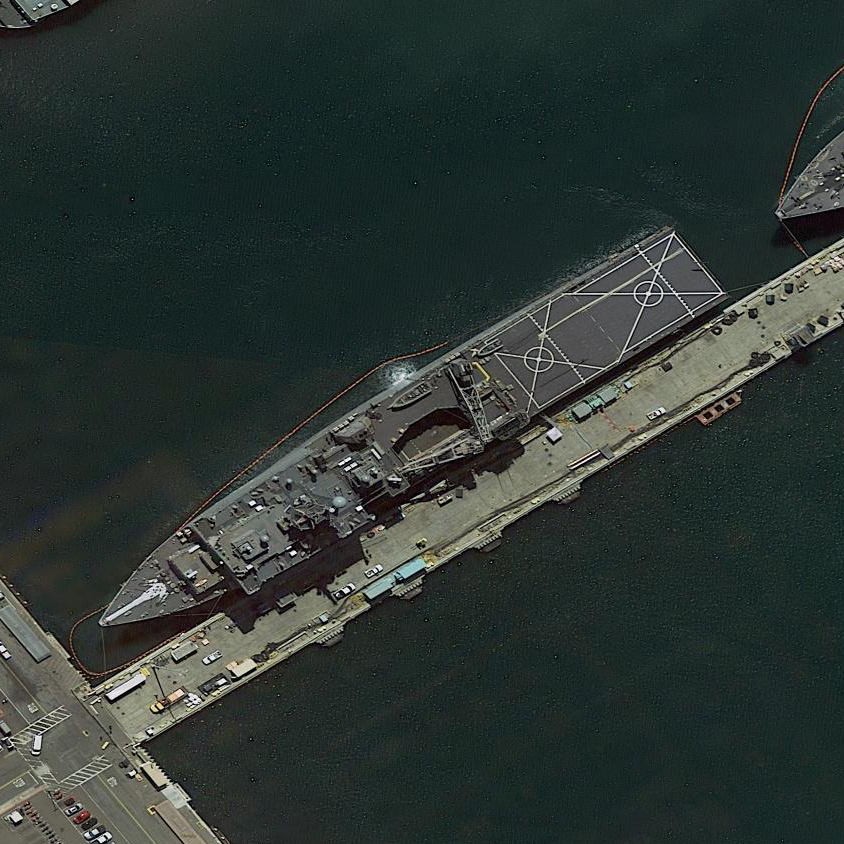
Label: Whitby_Island-class_dock_landing_ship